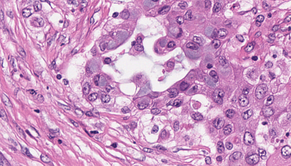
Tumor epithelial tissue: yes
Tumor-associated stroma tissue: yes
Normal tissue: no